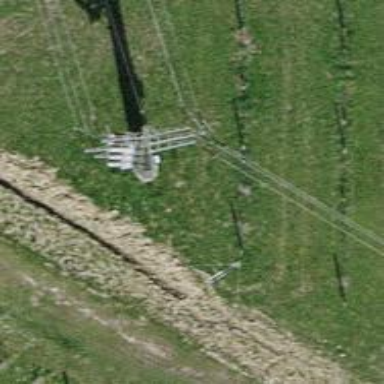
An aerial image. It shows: Power line in the image.